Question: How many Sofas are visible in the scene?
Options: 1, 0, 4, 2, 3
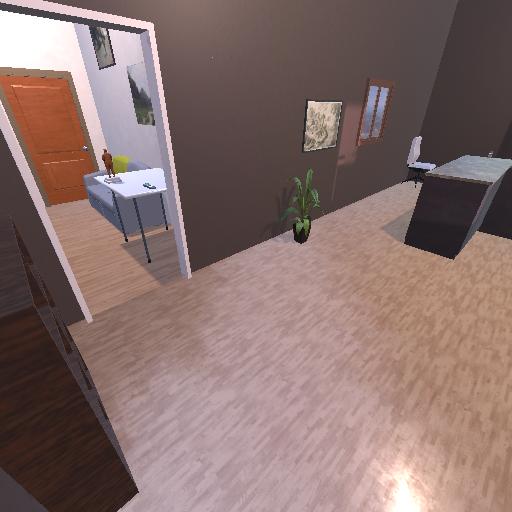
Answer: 1